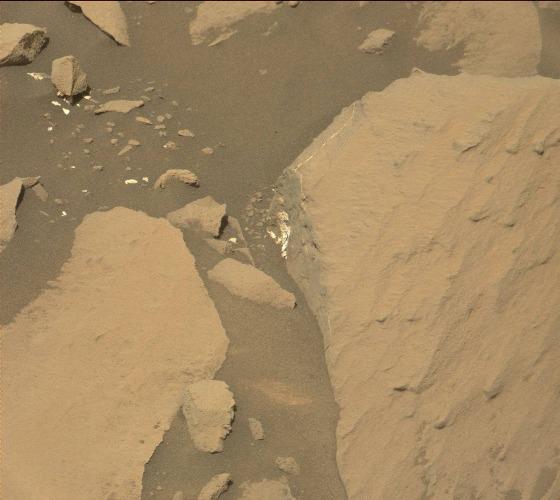
Terrain classes present: Bedrock, Gravel / Sand / Soil, Rock, Shadow